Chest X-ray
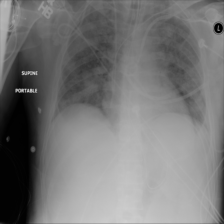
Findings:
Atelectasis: negative
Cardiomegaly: negative
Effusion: negative
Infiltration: negative
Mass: negative
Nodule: negative
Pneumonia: negative
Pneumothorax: negative
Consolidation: negative
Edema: negative
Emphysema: negative
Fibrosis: negative
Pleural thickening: negative
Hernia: negative